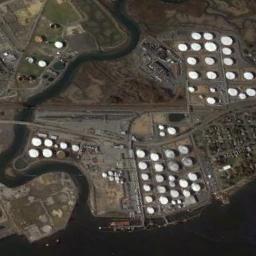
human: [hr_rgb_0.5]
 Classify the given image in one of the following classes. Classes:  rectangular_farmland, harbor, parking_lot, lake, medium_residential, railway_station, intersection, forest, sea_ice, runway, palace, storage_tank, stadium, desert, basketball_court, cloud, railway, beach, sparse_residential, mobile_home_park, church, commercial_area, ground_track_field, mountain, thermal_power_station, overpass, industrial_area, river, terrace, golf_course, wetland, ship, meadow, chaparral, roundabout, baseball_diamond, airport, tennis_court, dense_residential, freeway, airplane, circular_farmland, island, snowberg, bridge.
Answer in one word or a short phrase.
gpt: storage_tank